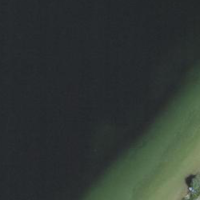
EUNIS habitat code: 14
Species observed at this site:
Rhamnus cathartica